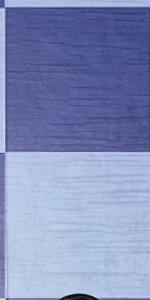
Label: Empty